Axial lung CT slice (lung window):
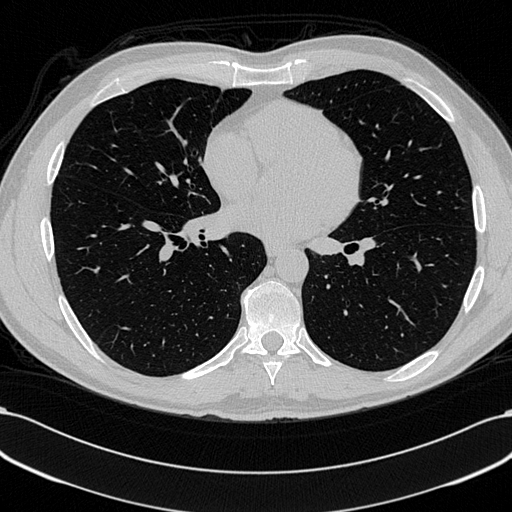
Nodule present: no